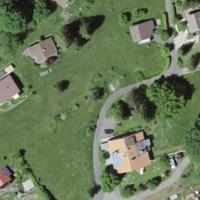
EUNIS habitat code: 23
Species observed at this site:
Cotinus coggygria